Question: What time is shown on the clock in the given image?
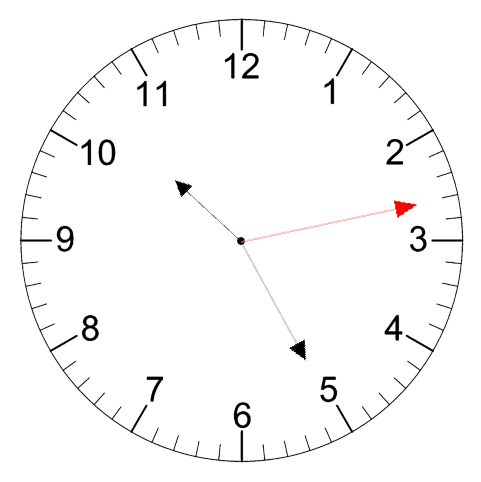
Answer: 10:25:13